Chest X-ray:
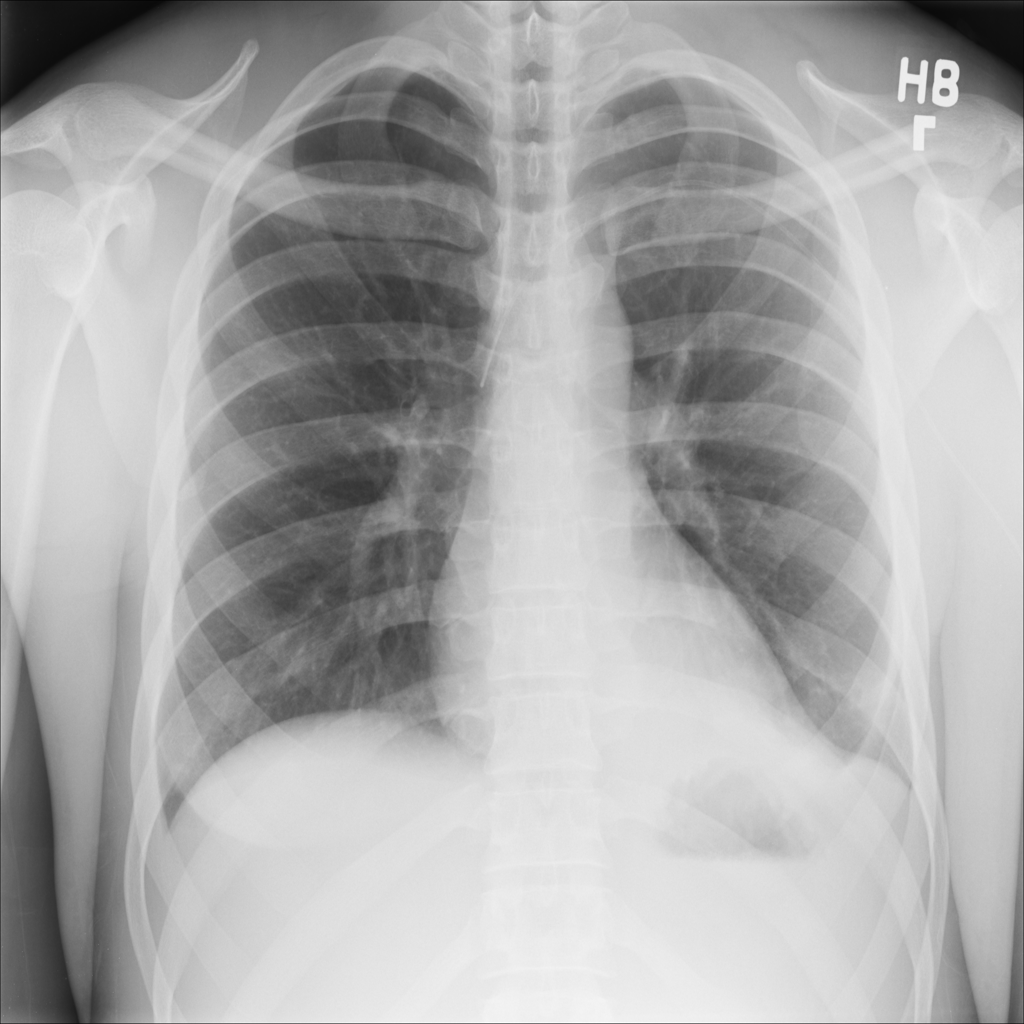
Findings: Consolidation, Effusion
No abnormal finding: no